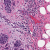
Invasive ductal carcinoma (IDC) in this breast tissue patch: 0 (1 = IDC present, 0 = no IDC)